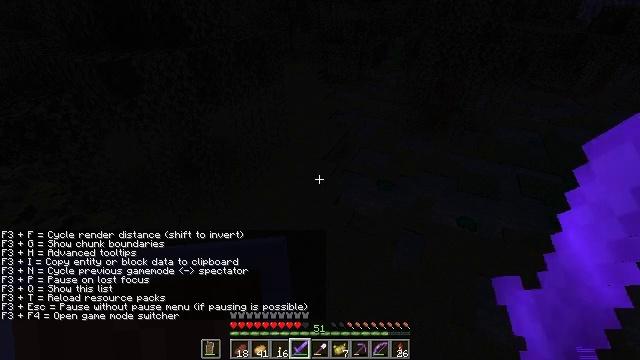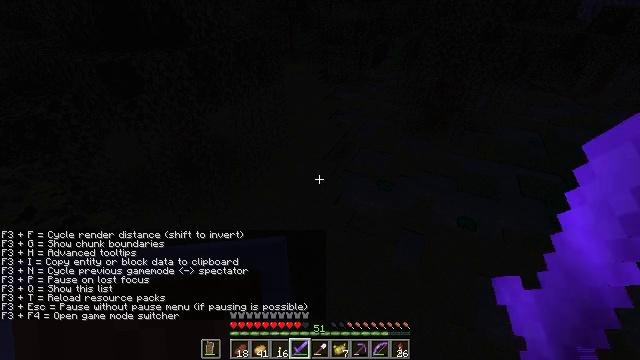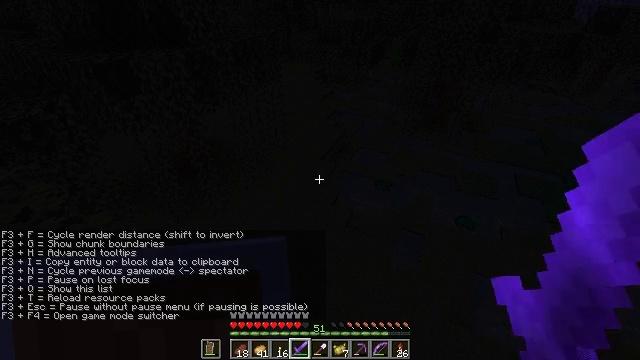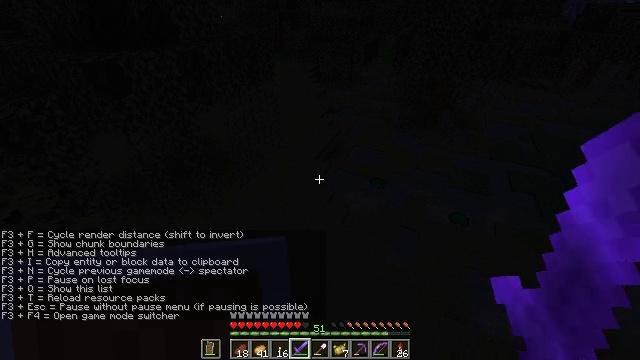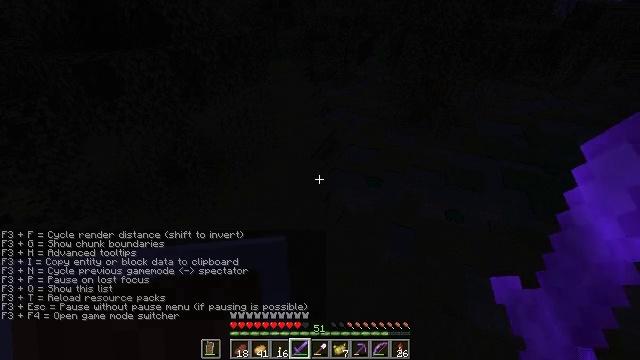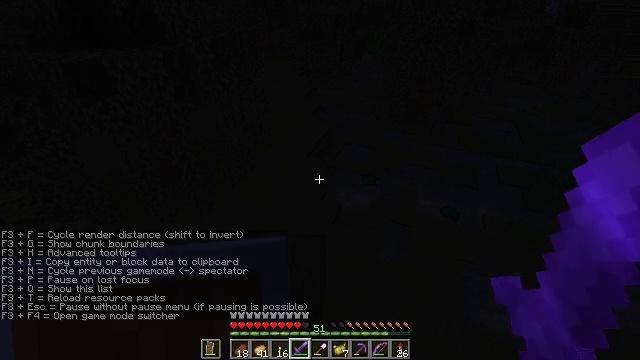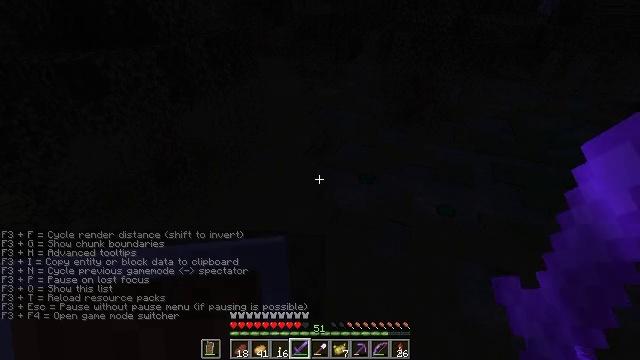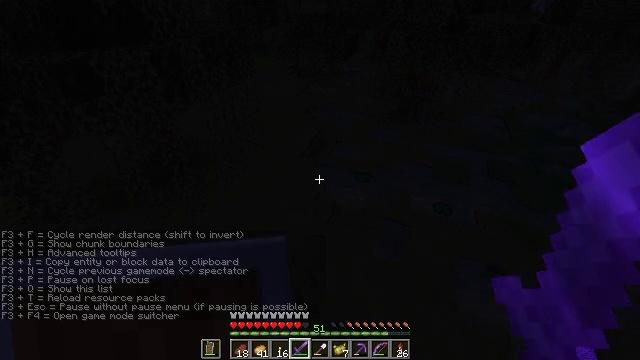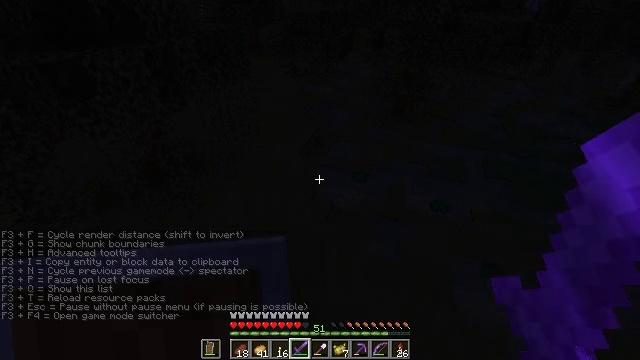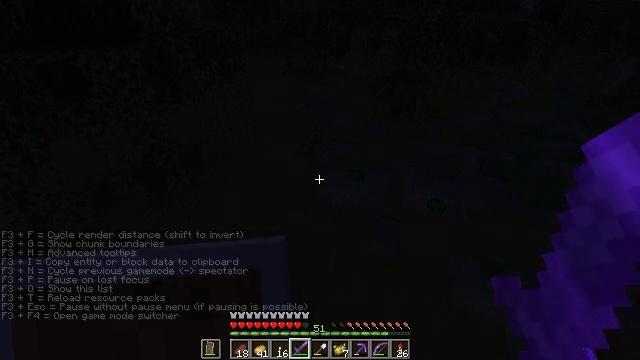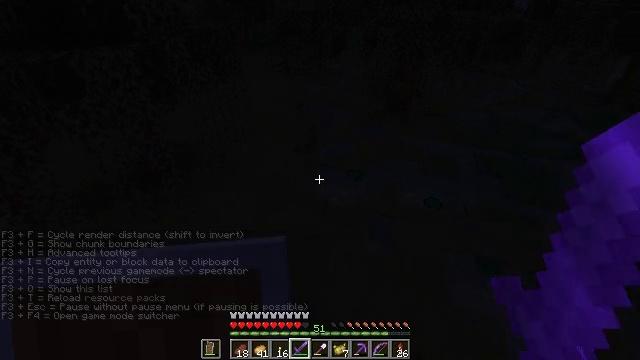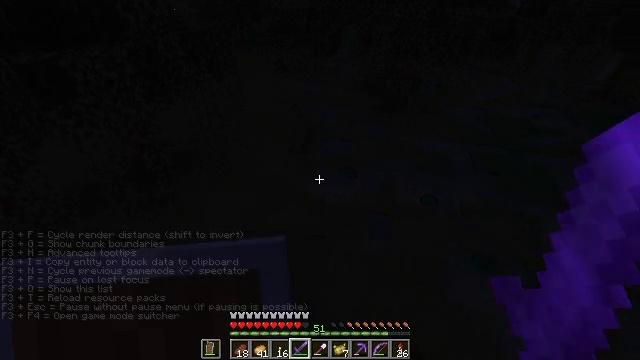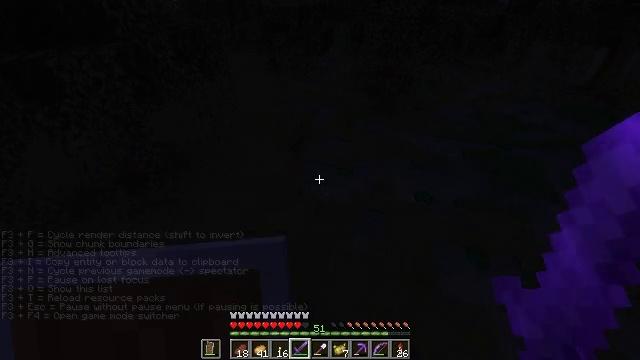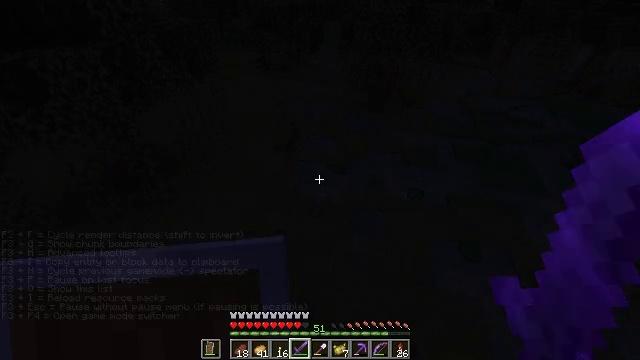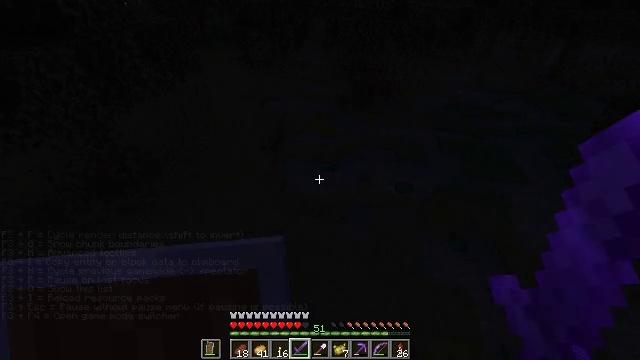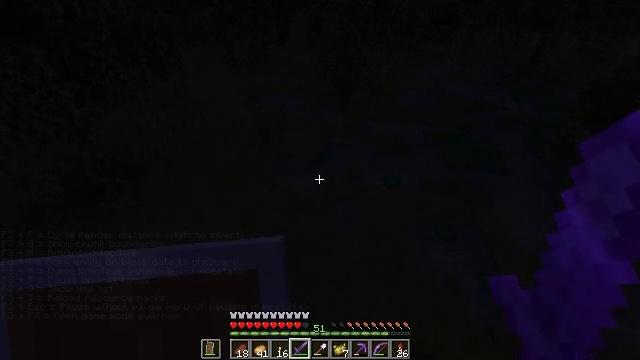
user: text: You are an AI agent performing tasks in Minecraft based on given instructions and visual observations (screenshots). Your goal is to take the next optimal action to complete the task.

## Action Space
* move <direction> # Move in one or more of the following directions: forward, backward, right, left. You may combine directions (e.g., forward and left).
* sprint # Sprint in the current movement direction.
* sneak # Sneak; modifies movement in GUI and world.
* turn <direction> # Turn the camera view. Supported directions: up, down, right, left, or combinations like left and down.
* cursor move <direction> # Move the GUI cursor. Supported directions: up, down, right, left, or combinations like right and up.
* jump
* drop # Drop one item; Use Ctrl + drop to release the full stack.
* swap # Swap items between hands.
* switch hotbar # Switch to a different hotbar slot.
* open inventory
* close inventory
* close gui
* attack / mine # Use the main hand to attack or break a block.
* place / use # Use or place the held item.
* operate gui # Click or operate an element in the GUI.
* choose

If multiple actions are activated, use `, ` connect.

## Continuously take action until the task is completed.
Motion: motion action
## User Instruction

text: Combat the slime.
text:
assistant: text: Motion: no_op
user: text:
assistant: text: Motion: no_op
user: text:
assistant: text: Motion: turn right
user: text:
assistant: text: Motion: turn right
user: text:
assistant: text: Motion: turn right
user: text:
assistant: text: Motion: no_op
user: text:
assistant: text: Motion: no_op
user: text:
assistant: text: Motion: no_op
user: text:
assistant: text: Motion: no_op
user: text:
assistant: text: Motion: no_op
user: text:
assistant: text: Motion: no_op
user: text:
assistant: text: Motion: turn right
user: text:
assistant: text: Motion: turn right
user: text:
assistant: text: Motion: turn right
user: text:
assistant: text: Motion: turn right
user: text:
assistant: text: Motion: turn right
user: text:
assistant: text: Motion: turn right
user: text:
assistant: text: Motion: turn right and down
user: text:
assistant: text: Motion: turn right and down
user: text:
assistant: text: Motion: turn right and down
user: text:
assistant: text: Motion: turn right and down
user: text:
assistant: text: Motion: turn right and down
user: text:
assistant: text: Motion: turn right
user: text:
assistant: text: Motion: turn right
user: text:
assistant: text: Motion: turn right
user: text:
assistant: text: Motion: no_op
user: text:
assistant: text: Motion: no_op
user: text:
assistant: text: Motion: no_op
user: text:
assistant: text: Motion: no_op
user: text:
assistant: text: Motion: no_op